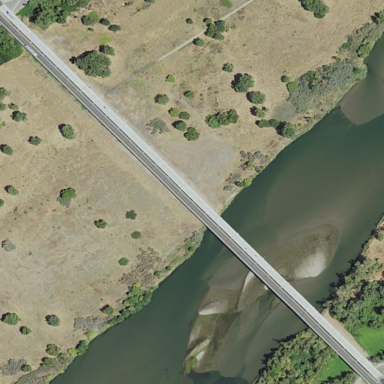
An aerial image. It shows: Man-made bridge.